Question: I want to open a pop up window with a form that contains inputs when I click a button. I don't have problem to do that, the particularity is I want as much inputs (in the form of the pop up) as cells of a row from my orginal window.
Basically I have 'page1.php' that output SQL 'SELECT' queries. For each line I generate a button that opens a pop-up window on 'onClick()' event.
I want to use this button to give users possibility to modify a line.

I generate my table this way :
'''
$result = Db::query($requete);
$texte = "<table class='table table-bordered table-sm'><thead>$table_header</thead>";
$texte .= "<tbody>";
if (!pg_num_rows($result)){
$nb_ligne = "Aucune ligne trouvee !";
}else{
$nb_ligne ="Nombre de lignes : ".pg_num_rows($result);
}
while($row = pg_fetch_row($result)){
$texte .= "<tr><td><button class="btn btn-primary" type="button" id="buttonCreate" onclick="OuvrirPopup('update.php','', 'resizable=no, location=no, width=800, height=1000, menubar=no,status=no, scrollbars=no')"></button></td>";
foreach ($row as $value){
$texte .= "<td style='word-break: keep-all'>$value</td>";
}
$texte .= "</tr>";
}
$texte .= "</tbody></table>";
$response = new Response();
$response->assign('nb_ligne', 'innerHTML', $nb_ligne);
$response->assign('tableau_resultat', 'innerHTML', $texte);
return $response;
'''
I don't see how to generate as much 'inputs'as cells in a row
and also
how to set 'inputs' default value with what is already filled with.
I want to learn from this, so, if possible, explain to me what I'm doing wrong here, or if my approach is lacking insight.
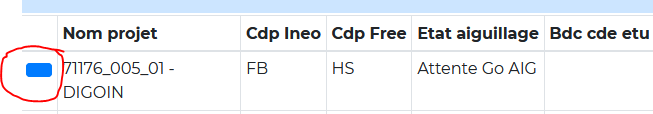
Answer: In file 'page1.php' you will do something like this:
'''
$result = Db::query($query); // the query should return column ID for each row
$text = "<table class='table table-bordered table-sm'><thead>$table_header</thead><tbody>";
if (!pg_num_rows($result))
{
$no_results = "Nothing was found !";
}
else
{
$no_results = "Results found: ".pg_num_rows($result);
}
while($row = pg_fetch_row($result))
{
// the popup will open 'page2.php?id=ID-of-the-row'
$text .= "<tr><td><button class='btn btn-primary' type='button' id='buttonCreate' onclick='showPopup("update.php?id=".$row['id']."")'>EDIT</button></td>";
foreach ($row as $value)
{
$text .= "<td style='word-break: keep-all;'>".htmlspecialchars($value)."</td>";
}
$text .= "</tr>";
}
$text .= "</tbody></table>";
$response = new Response();
$response->assign('no_results', 'innerHTML', $no_results);
$response->assign('table_body', 'innerHTML', $text);
return $response;
'''
Then, in file 'page2.php' you will do something like this:
'''
$result = Db::query($query); // the query will use $_GET['id'] in order to fetch the specific row
$text = "<table class='table table-bordered table-sm'><thead>$table_header</thead><tbody>";
if (!pg_num_rows($result))
{
$no_results = "Nothing was found !";
}
else
{
$no_results = "Results found: ".pg_num_rows($result);
}
// there should be no more than 1 row
while($row = pg_fetch_assoc($result))
{
$text .= "<tr>";
foreach ($row as $key => $value)
{
$text .= "<td style='word-break: keep-all;'><input type=text name='".$key."' value='".htmlspecialchars($value)."'></td>";
}
$text .= "</tr>";
}
$text .= "</tbody></table>";
$response = new Response();
$response->assign('no_results', 'innerHTML', $no_results);
$response->assign('table_body', 'innerHTML', $text);
return $response;
'''